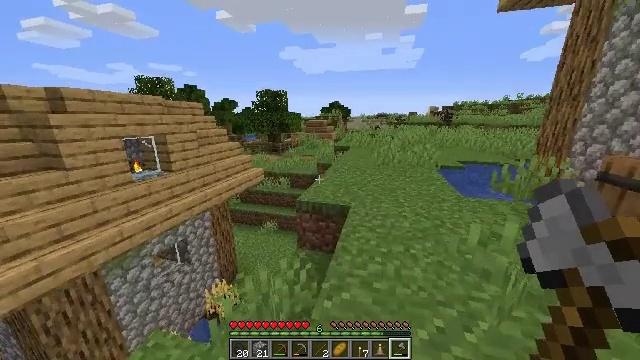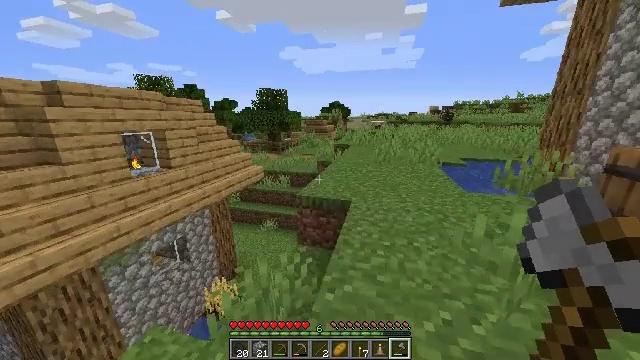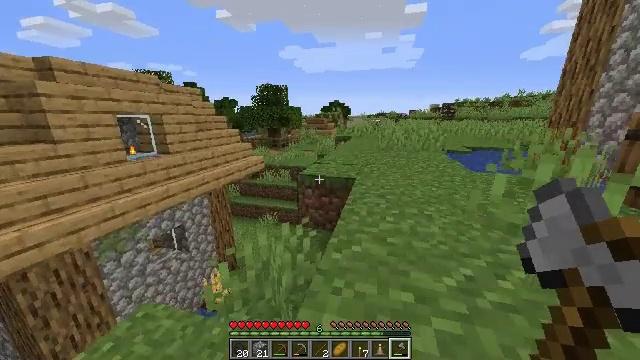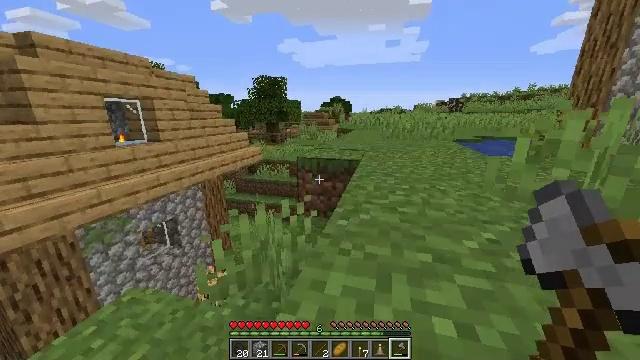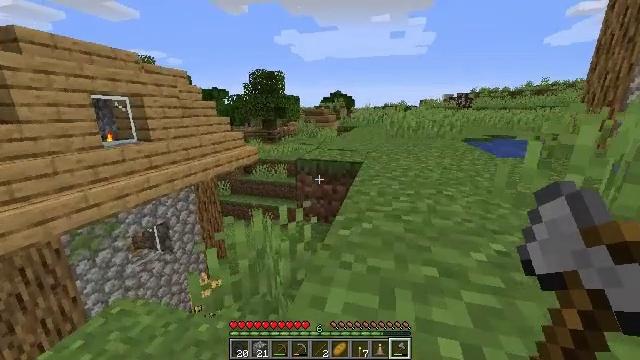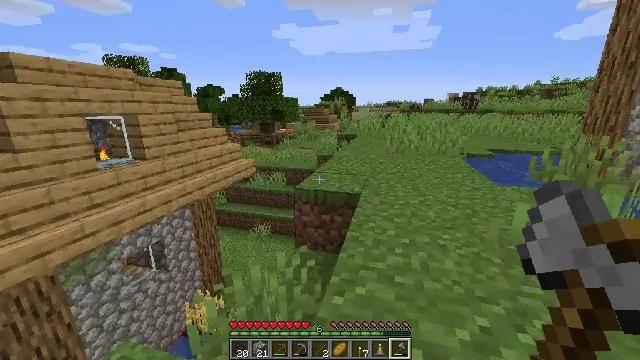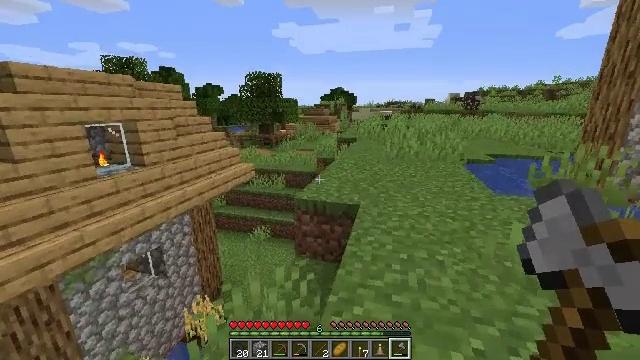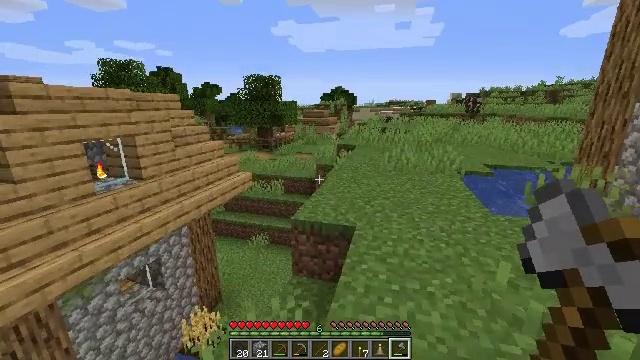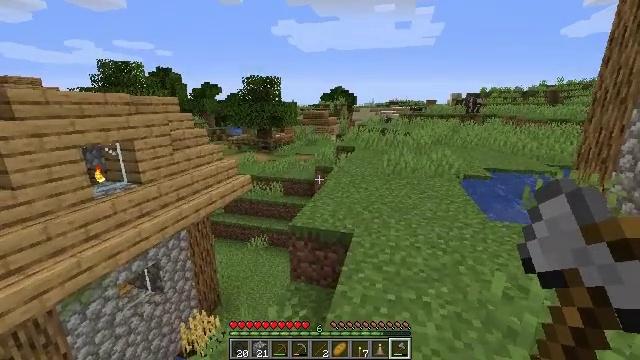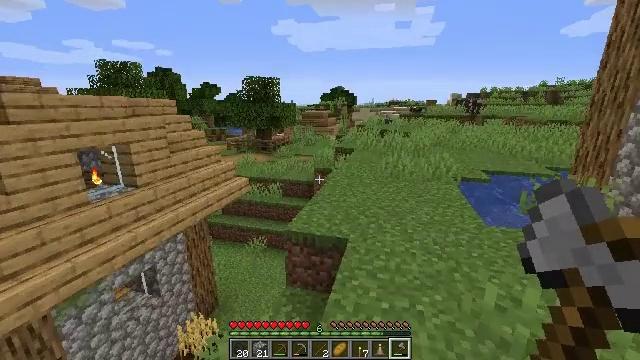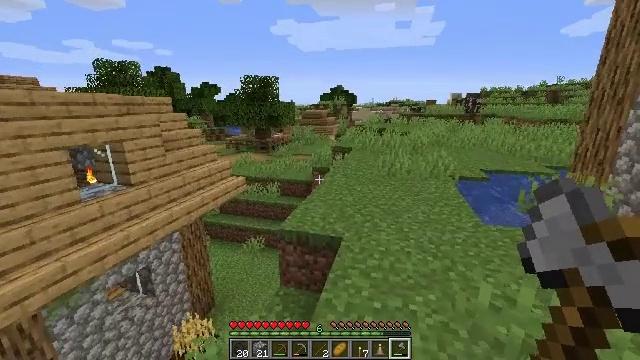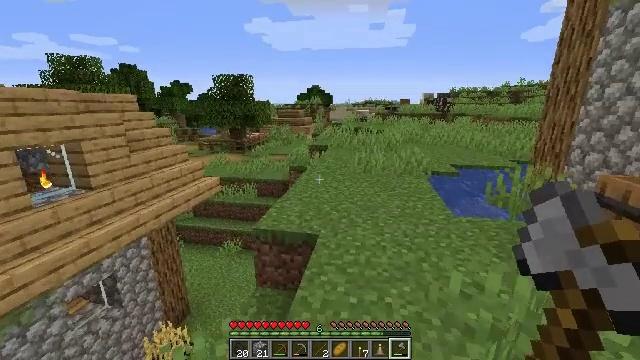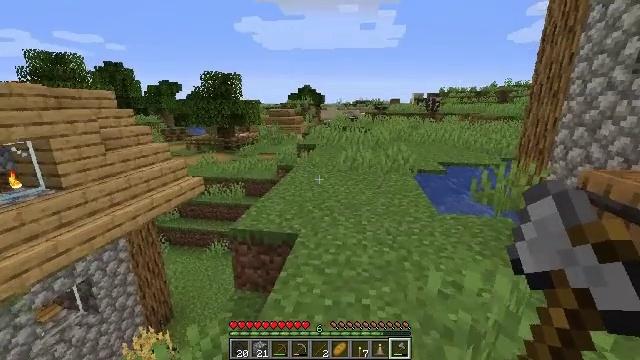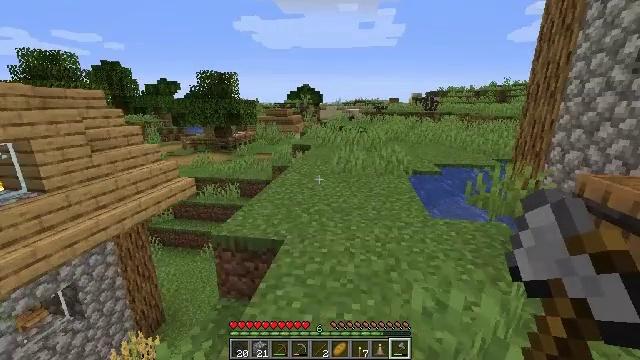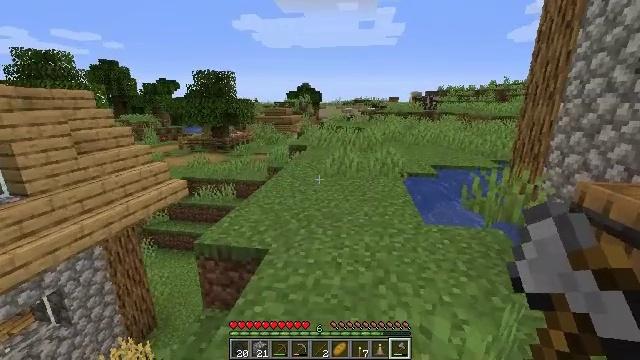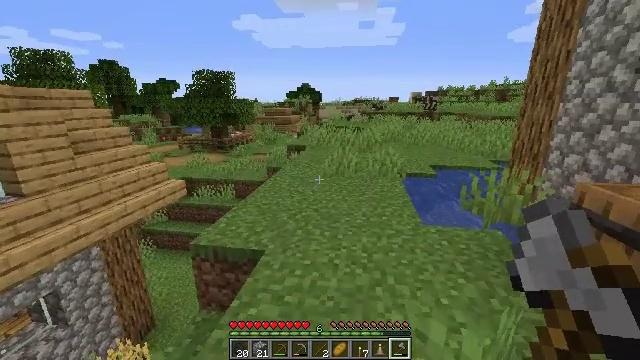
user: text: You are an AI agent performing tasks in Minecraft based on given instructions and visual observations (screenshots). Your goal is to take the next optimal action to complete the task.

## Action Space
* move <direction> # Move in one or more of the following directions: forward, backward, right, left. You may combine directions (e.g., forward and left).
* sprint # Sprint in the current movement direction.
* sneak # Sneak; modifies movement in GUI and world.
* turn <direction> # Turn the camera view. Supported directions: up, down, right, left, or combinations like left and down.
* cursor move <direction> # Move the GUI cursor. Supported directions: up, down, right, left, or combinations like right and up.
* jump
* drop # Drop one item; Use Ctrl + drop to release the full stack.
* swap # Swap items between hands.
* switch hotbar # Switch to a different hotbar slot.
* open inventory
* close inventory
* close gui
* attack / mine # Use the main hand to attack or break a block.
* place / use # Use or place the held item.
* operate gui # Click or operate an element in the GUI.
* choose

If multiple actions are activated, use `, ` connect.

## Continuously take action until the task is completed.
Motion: motion action
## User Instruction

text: Break the barrel to collect it.
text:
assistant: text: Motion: move forward and move right, jump
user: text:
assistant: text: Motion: move forward and move right, jump
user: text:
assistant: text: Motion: move forward and move right, jump
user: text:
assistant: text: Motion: move forward and move right, jump
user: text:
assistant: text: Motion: move forward and move right, jump
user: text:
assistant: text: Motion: move forward and move right
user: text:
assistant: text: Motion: move forward and move right
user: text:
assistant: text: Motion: move forward and move right
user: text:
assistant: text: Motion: move forward and move right
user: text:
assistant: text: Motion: move forward and move right
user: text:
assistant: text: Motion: move forward and move right, turn right
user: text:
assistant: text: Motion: move forward and move right, turn right
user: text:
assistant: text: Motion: move forward and move right
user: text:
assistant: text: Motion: move forward and move right
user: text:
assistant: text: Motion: no_op
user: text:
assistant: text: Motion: no_op
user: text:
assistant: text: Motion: move forward
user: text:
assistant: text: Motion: move forward
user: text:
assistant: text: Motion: no_op
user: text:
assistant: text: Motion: no_op
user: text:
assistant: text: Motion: move forward
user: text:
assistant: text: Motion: move forward
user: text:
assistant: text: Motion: move forward
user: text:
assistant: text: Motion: move forward
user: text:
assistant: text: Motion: move forward
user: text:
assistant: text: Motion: move forward
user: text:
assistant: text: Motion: move forward
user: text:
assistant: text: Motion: move forward
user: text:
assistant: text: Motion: move forward, turn right and up
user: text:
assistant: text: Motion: move forward, turn right and up